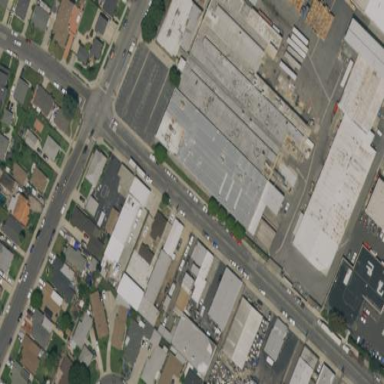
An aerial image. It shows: Industrial building.